Question: I developed a script extension that uses a Google doc as template .
It gives me a very nice environment to implement a mail merge application (see below).
At some point I use the 'DocsList' class 'makeCopy(new Name)' to generate all the docs that will be modified and sent. It goes simply like that :
'''
var docId=docById.makeCopy('doc_'+Utilities.formatString("%03d",d)).getId();
'''
Everything works quite nicely but (of course) each copy of the template doc contains a copy of the script which is obviously not necessary ! It is also a bit annoying since each time I open a copy to check if data are right I get the sidebar menu that opens automatically which is a time consuming process ...
My question is (are) :
- -
below is a reduced screen capture to show the context of this question :

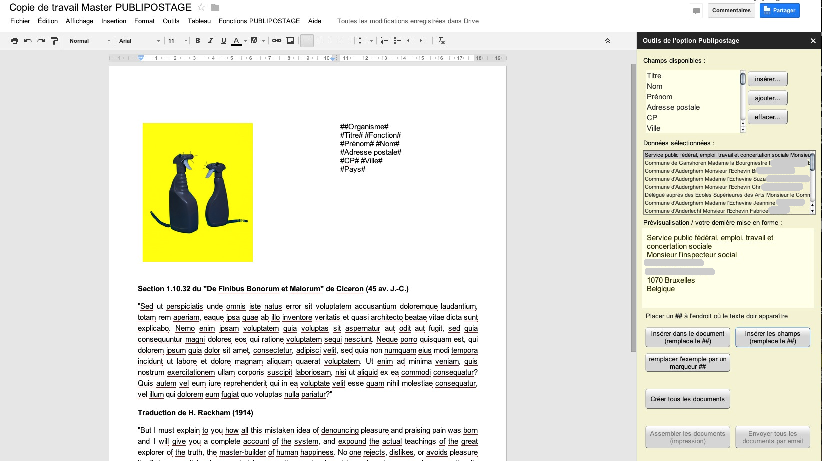
Answer: Following Henrique's suggestion I used a workaround that prevents the UI to load on newly created documents... (thanks Henrique, that was smart ;-)
The function that is called by onOpen now goes like that :
'''
function showFields() {
var doc = DocumentApp.getActiveDocument();
var body = doc.getBody();
var find = body.findText('#'); // the new docs have no field markers anymore.
if(find != null){ // show the UI only if markers are present in the document.
var html = HtmlService.createHtmlOutputFromFile('index')
.setTitle("Outils de l'option Publipostage").setWidth(370);
ui.showSidebar(html);
}
}
'''